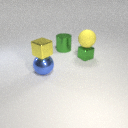
small green metal cube in front of large green metal cylinder